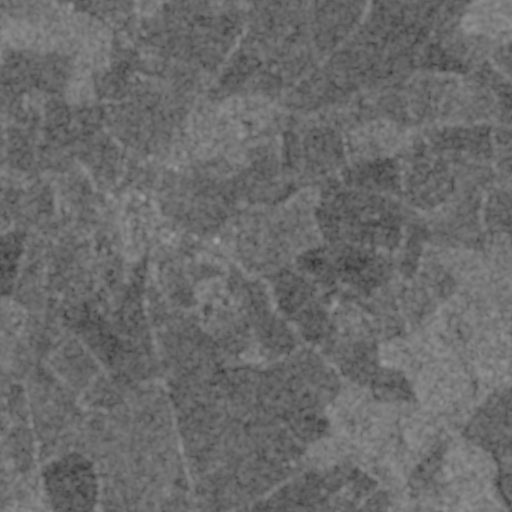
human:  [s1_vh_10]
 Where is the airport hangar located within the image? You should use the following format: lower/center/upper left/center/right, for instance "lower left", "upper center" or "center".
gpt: The airport hangar is located in the lower center of the image.
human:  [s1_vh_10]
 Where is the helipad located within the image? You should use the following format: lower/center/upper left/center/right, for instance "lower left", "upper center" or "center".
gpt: The helipad is located in the lower center of the image.
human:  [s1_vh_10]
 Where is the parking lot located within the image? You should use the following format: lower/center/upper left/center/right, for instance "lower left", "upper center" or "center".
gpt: The parking lot is located in the lower center of the image.
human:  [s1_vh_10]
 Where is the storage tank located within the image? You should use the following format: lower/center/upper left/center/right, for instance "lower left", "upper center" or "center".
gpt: The storage tank is located in the upper center of the image.
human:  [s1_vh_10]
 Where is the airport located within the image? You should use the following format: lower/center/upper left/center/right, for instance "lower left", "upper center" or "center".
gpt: There is no airport in the image.

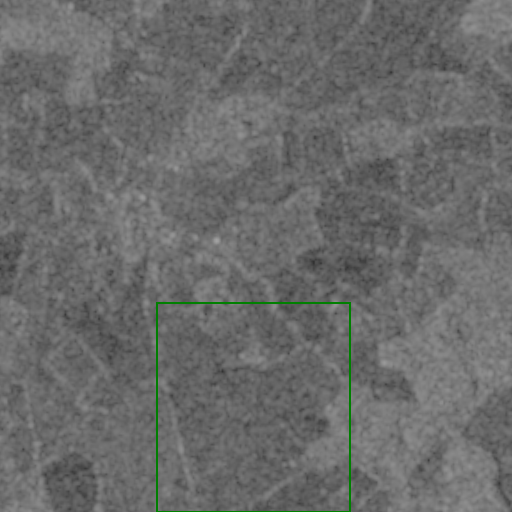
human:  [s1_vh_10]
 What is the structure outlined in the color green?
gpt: The structure outlined in green is a crop field.
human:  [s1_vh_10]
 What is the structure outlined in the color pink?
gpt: There is no pink outline.